A time-domain waveform of one vibration snapshot from a rolling-element bearing is shown. Determine the bearing's health state. Answer with exactly one of: normal, inner_race, outer_race, ball.
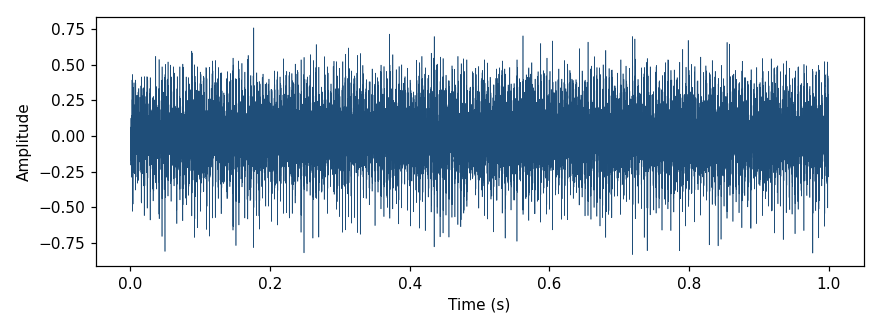
Answer: outer_race